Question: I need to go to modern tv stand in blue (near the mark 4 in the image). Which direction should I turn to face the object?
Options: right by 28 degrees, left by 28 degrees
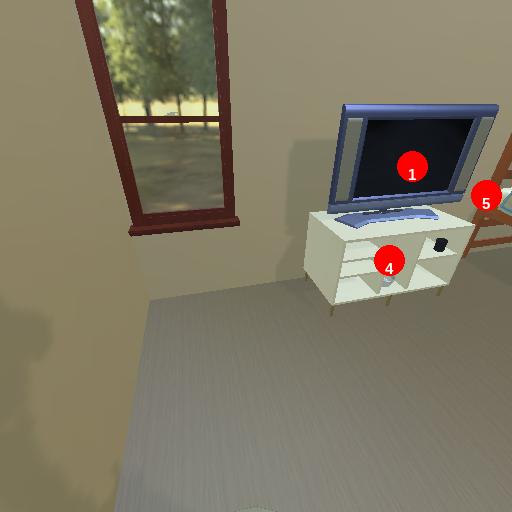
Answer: right by 28 degrees